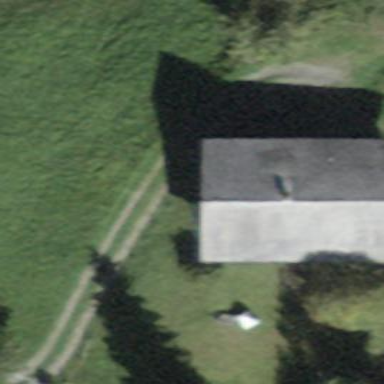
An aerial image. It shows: Farm building.